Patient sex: M
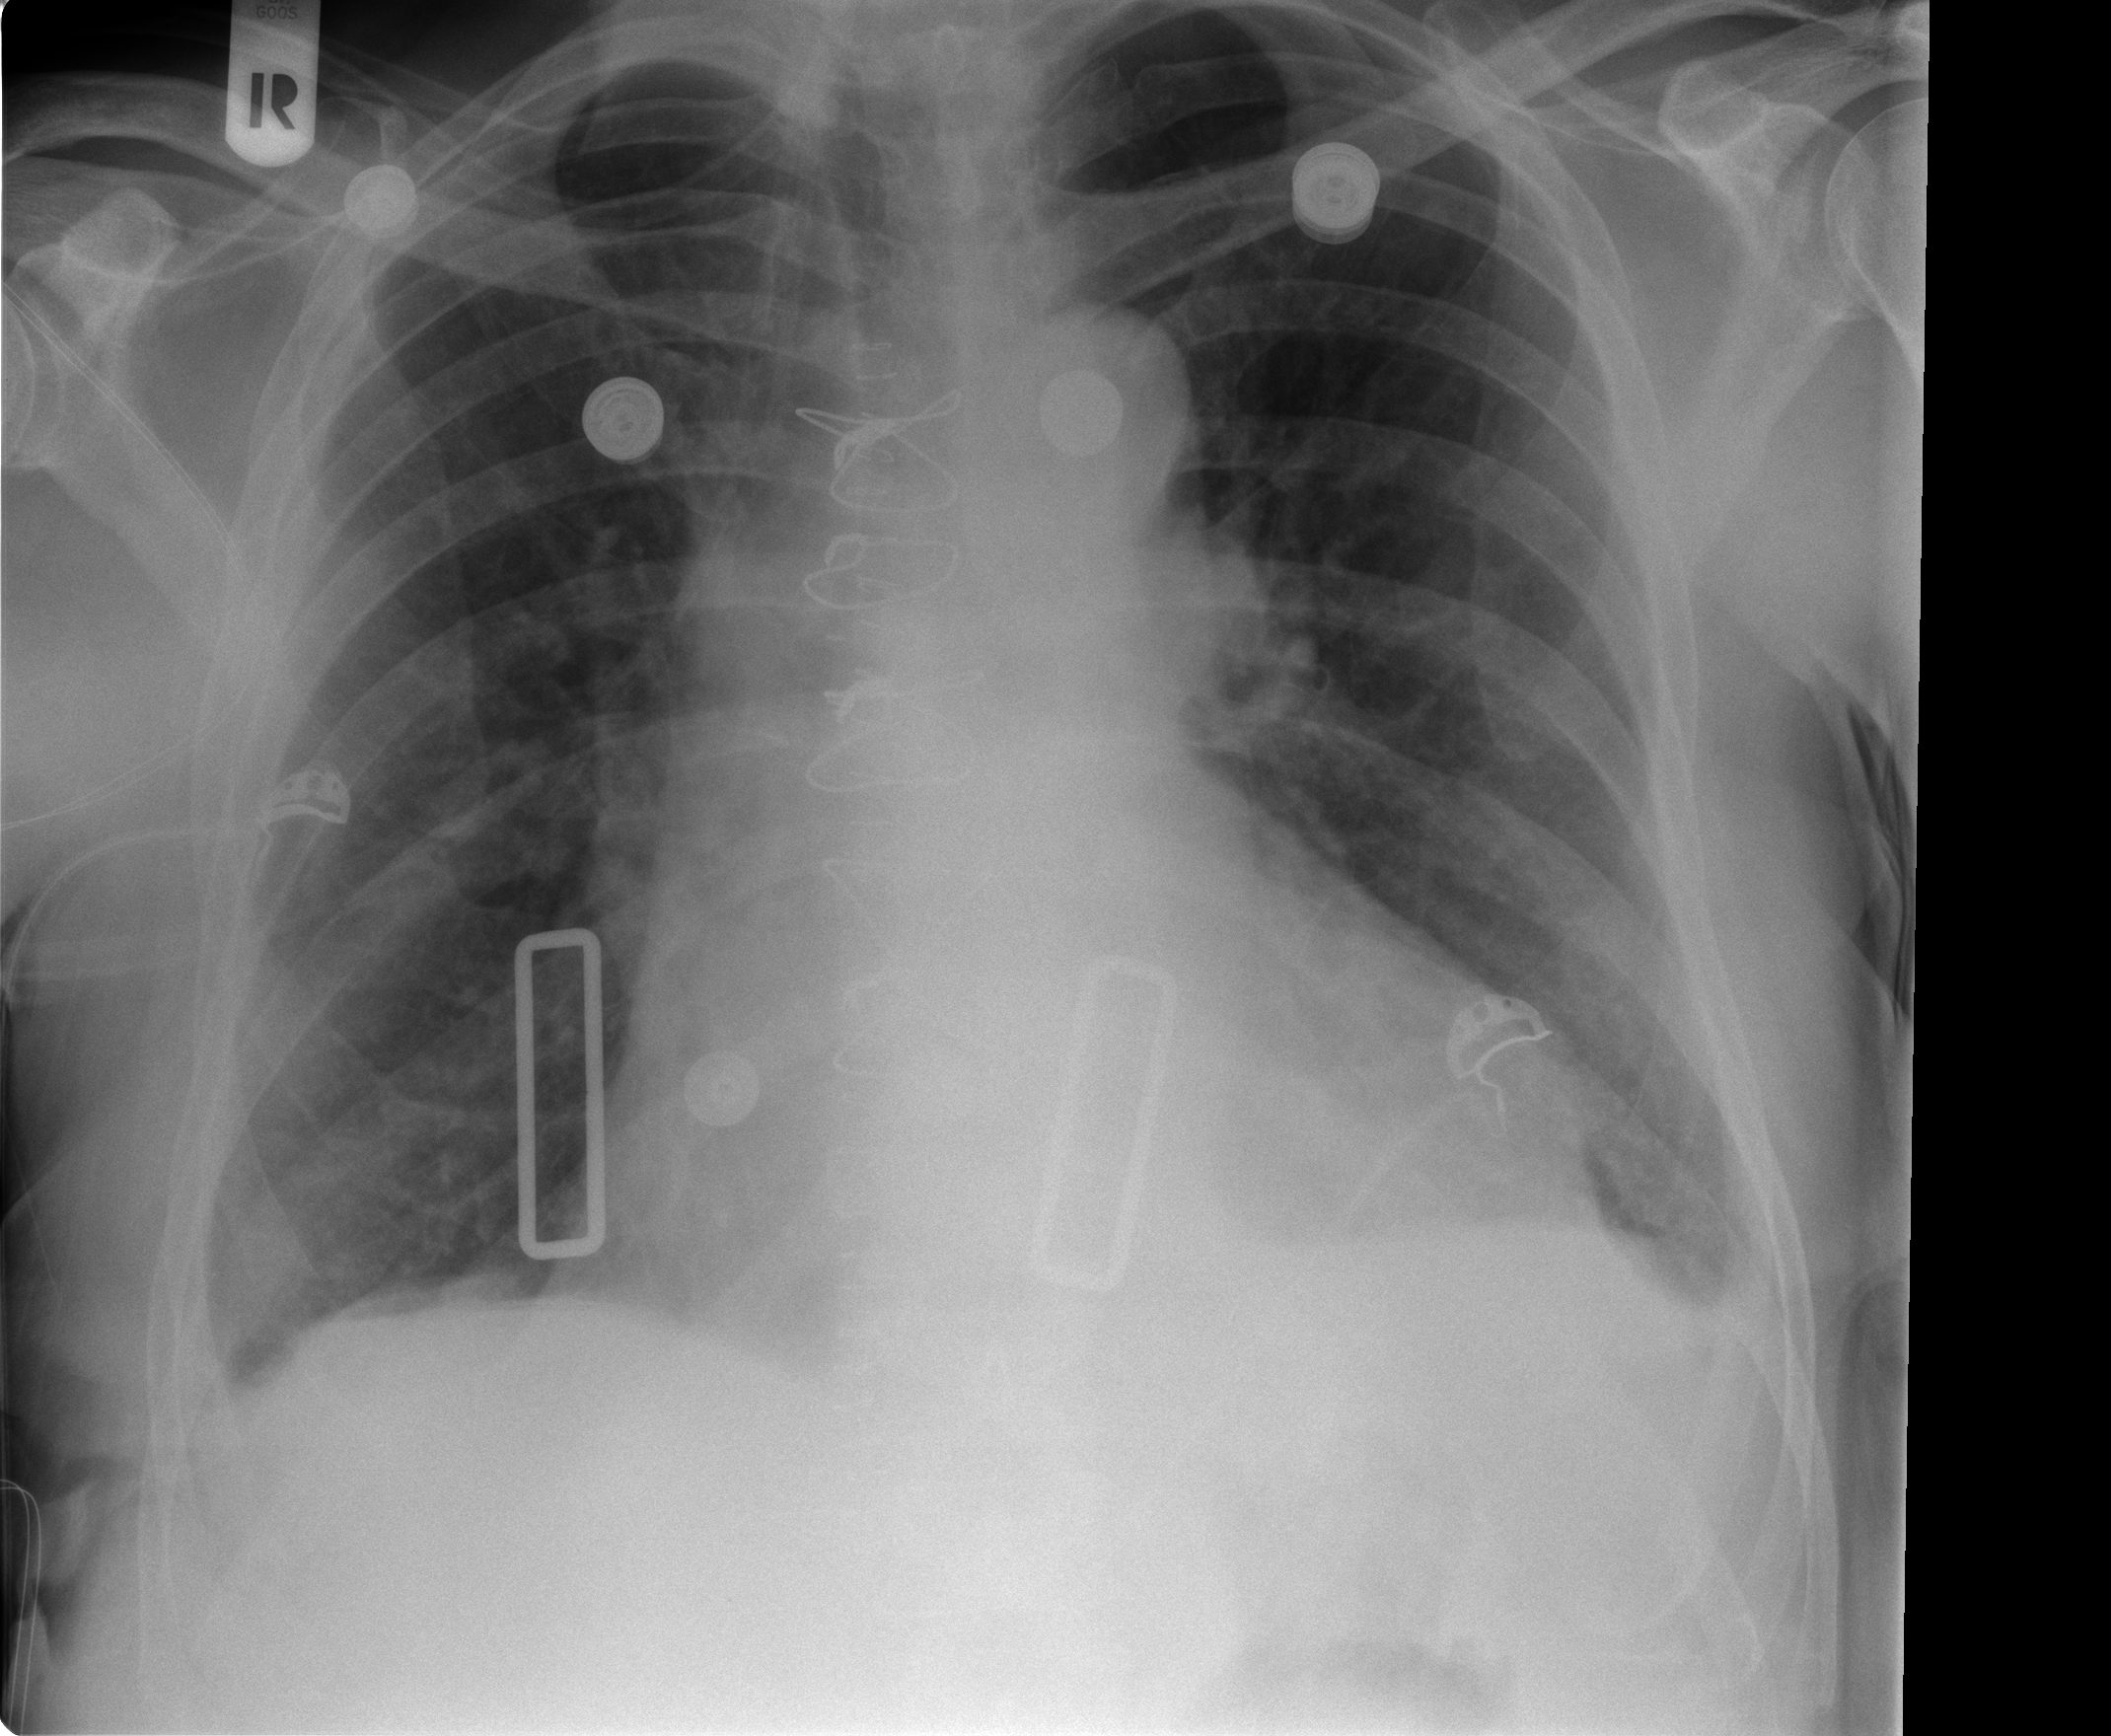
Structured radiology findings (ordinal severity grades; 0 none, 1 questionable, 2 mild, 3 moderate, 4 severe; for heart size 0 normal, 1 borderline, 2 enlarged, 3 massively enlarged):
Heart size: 2
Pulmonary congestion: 0
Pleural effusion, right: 2
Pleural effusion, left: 2
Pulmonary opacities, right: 0
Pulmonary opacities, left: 0
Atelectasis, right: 2
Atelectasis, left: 2